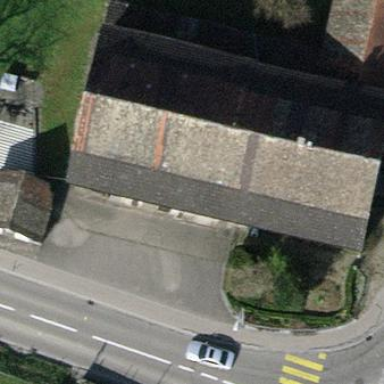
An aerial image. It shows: Rural barn.